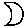
Label: moon